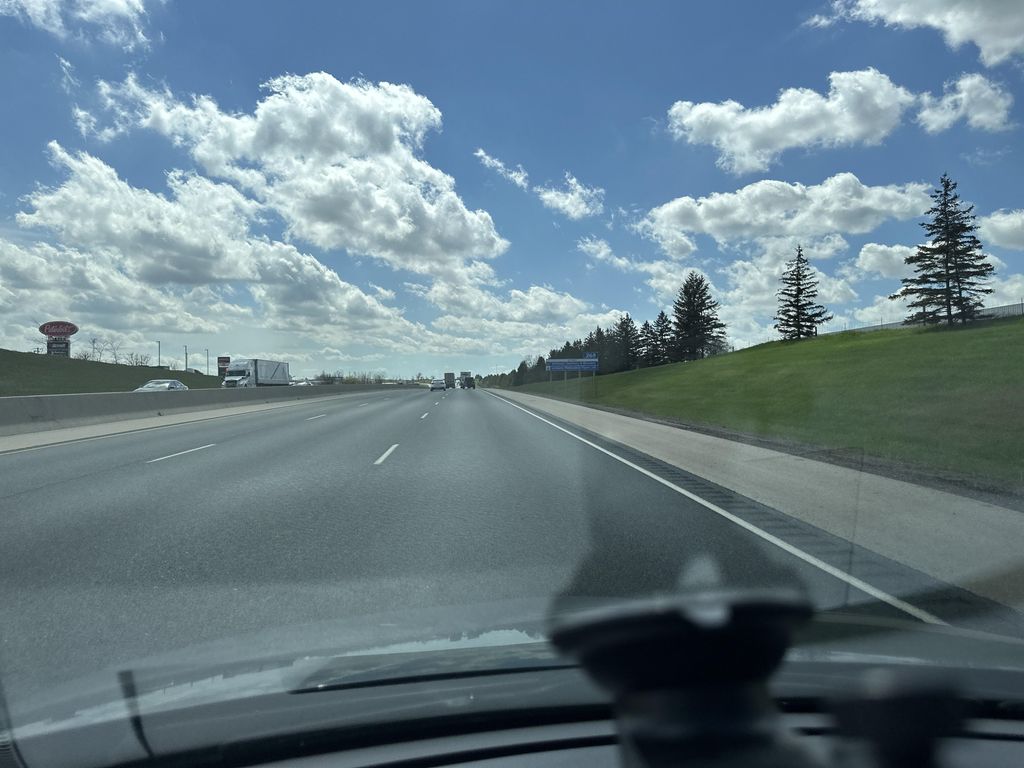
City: kitchener-waterloo